Question: Let's say I have the following table.

Given 3 user names and one company name, I need to check if user1 with the given company name, user2 with the same given company name and user3 with the same given company name all are in the table. If they are all in the table, my program returns ture. If one of them is not in the table, it returns false.
For example:
- given Users A, B, E and company walmart, my program should return
false.- given Users C, D, E and company google, my program should return
true.
What is the most efficient sql to accomplish it?
What I can think of now is that check each user with the given company once.
'''
e.g.
select * from [table] where user = '[given user1]'
and company = '[given company name]'
select * from [table] where user = '[given user2]'
and company = '[given company name]'
select * from [table] where user = '[given user3]'
and company = '[given company name]'
'''
Totally i will need to access the db 3 times for each check. I do not think this is a good way.
P.S. I am using SQL SERVER for this, but I prefer using normal/generic sql statement which can fit to most different databases if possible.
Thanks in advance.
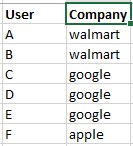
Answer: You can use 'MIN()' and 'CASE' to do this:
'''
SELECT MIN(CASE WHEN company = 'walmart' THEN 'True' ELSE 'False' END)
FROM Table1
WHERE users IN ('a','b','e')
--False
SELECT MIN(CASE WHEN company = 'google' THEN 'True' ELSE 'False' END)
FROM Table1
WHERE users IN ('c','d','e')
--True
'''
If the values for comparison were stored in a table you could use the same with a 'JOIN' instead.